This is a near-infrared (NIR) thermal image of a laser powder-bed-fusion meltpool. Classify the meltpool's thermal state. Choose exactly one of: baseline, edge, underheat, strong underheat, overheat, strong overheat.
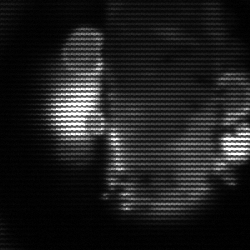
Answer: strong underheat